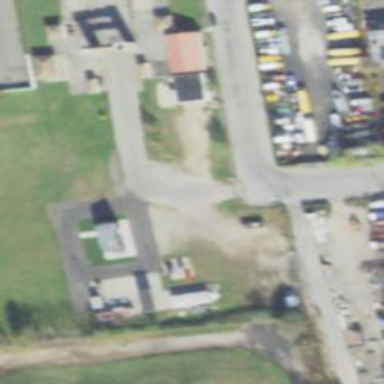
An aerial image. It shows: Service road for motor sports.